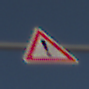
Verkehrszeichen: Gefahrenstelle
Umgebung: Outdoor, Nature
Tageszeit: MorningAfternoon
Wetter: PartlyCloudy
Licht: Natural
Jahreszeit: NotSpecified
Kontrast: HighContrast